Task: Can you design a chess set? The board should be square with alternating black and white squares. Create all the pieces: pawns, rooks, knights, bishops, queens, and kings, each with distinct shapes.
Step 4376:
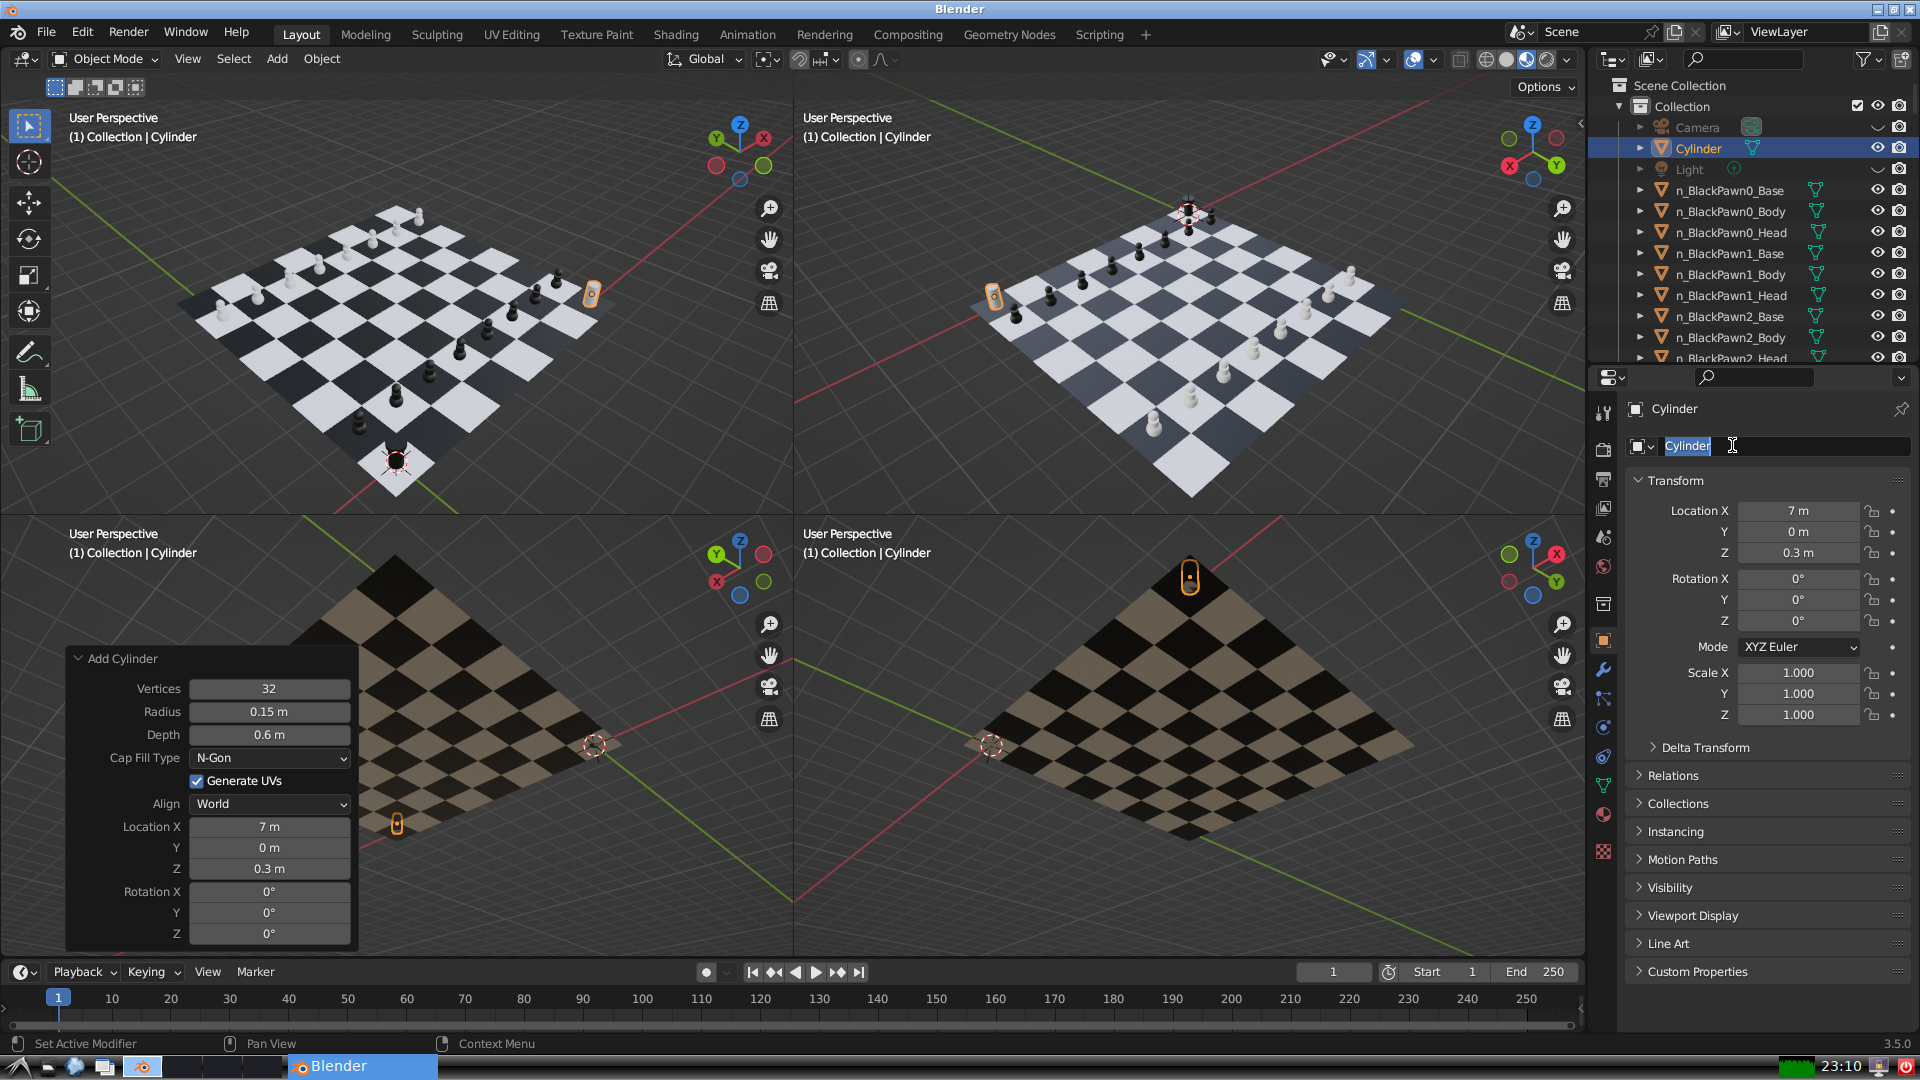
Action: input_text: n_BlackRook7.0_Base